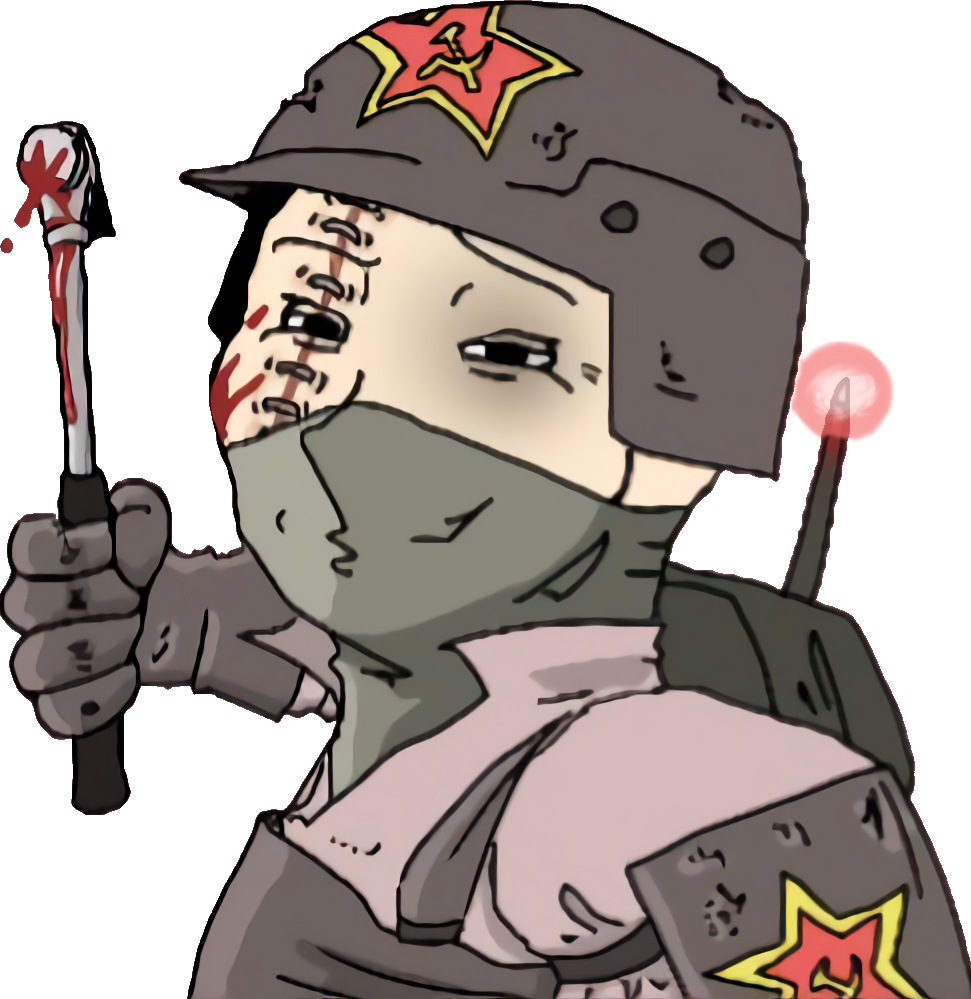
Label: 5_Smugjak